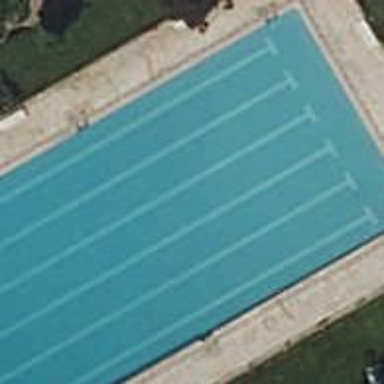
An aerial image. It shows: Swimming pool located in leisure land.